Question: I wish to draw a line whose width is specified in the data unit. In this case, simply doing
'''
plot(x, y, linewidth=1)
'''
would fail, as the 'linewidth' there is NOT specified in data unit.
To do this, I find <URL>, but I find all the examples given here are of the format
'''
fill_between(x, y1, y2)
'''
which means, the 'x' is always shared by 'y1' and 'y2'.
So 'y1''y2''x'
e.g. I wish to fill between 'line1=[(0, 0), (2, 2)]' and 'line2=[(-1, 1), (1, 3)]' (essentially, they form a rectangle). In this case, I want something like
'''
fill_between(x1, x2, y1, y2)
'''
Apparently, it is not working as desired:
'''
In [132]: x1 = [0,2]
.....: x2 = [-1, 1]
.....: y1 = [0,2]
.....: y2 = [1,3]
.....: fill_between(x1, x2, y1, y2)
.....:
Out[132]: <matplotlib.collections.PolyCollection at 0x3e5b230>
'''

How should I plot in this case?
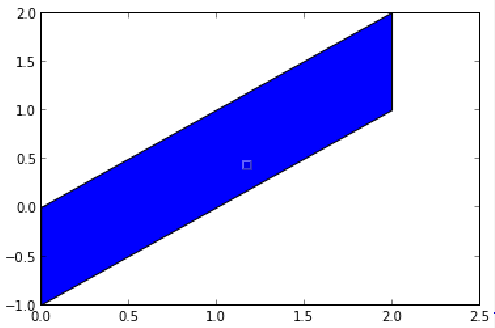
Answer: Good question! I would suggest you that do not limit yourself in the 'fill_between' function. I always regard it as beneficial to the things. Let's dive into the essence of the Python drawing.
<URL>
Therefore, if you master the 'Path', you basically can draw whatever you like in whatever manner. Let's now see how do we achieve your goal with the magical 'Path'.
To get the rectangle you mentioned in the question, only a bit of adaption on the example is needed.
'''
import matplotlib.pyplot as plt
from matplotlib.path import Path
import matplotlib.patches as patches
verts = [(0., 0.), # left, bottom
(-1., 1.), # left, top
(1., 3.), # right, top
(2., 2.), # right, bottom
(0., 0.),] # ignored
codes = [Path.MOVETO,
Path.LINETO,
Path.LINETO,
Path.LINETO,
Path.CLOSEPOLY,]
path = Path(verts, codes)
fig = plt.figure()
ax = fig.add_subplot(111)
patch = patches.PathPatch(path, facecolor='orange', lw=2)
ax.add_patch(patch)
ax.axis('equal')
plt.show()
'''
I think the code is so straightforward and self-explanatory that I do not need to waste my words on it. Just copy and paste and run it, you will get this, exactly what you want.